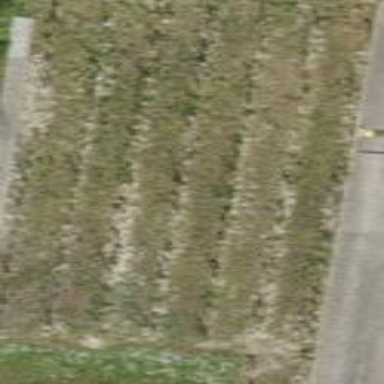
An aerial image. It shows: Vineyard with grape crops.